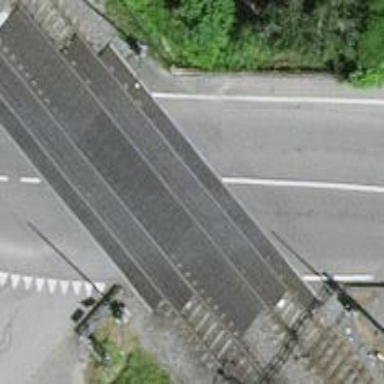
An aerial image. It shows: Level crossing along the railway.